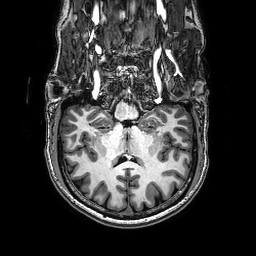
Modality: T1w
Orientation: sagittal
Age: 34
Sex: male
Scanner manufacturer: philips
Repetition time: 0.008142 s
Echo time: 0.00374 s